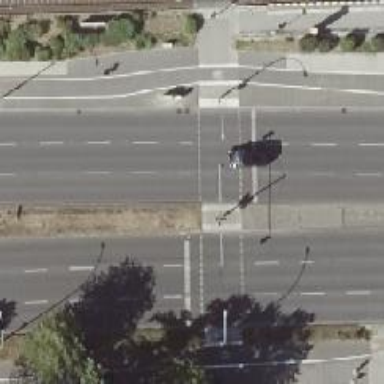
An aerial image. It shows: Crossing with traffic signals.